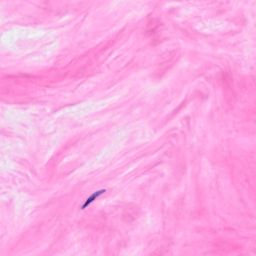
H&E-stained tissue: Breast